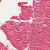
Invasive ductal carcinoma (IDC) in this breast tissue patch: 0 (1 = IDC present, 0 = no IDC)